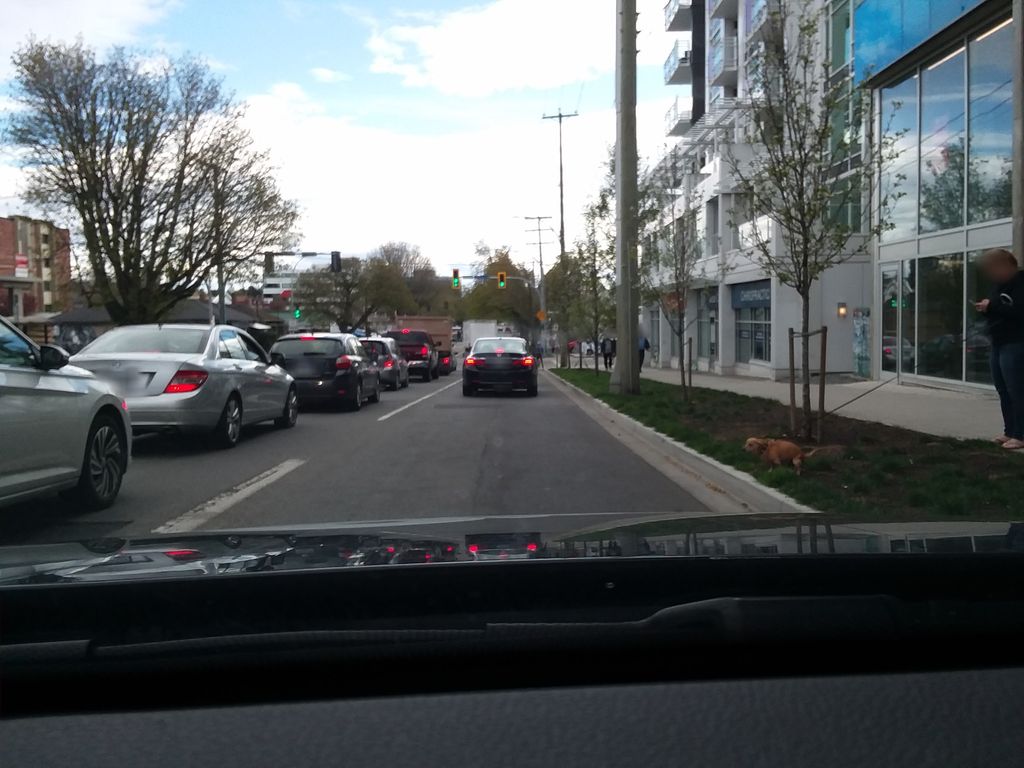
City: victoria